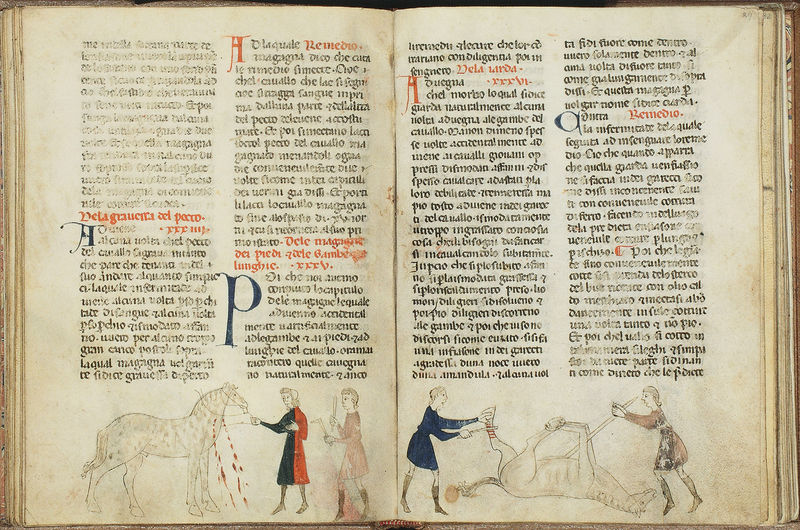
Titel: Sammelhandschrift mit 1. Jordanus Ruffus, Libro dele mariscalcie dei cavalli; 2. Friedrich II., De arte venandi cum avibus; 3. Libro delle cure et delli ucelli che vivono di ratte secondo che ne segno il dotto re danchi; 4. Fragmente der Viten der Heiligen Zeno und Lucia (in Zweitverwendung als Deckblatt, heute abgelöst und zugebunden)
Institution: Berlin, Staatliche Museen, Kupferstichkabinett
Schlagwörter: blau, mann, menschen, männer, rot, alt, bibel, mensch, messer, tod, tot, gewand, gewänder, pferd, pferde, schrift, papier, schuhe, leine, lanze, blut, schlachten, schlachter, buch, initialen, illustration, text, medizin, schuh, trense, buchseite, pergament, seiten, mittelalter, gebunden, buchseiten, beschreibung, führung, latein, aderlass, tiermedizin, spiess, buchmalerei, schlachtung, manuskript, st. martin, del, st. georg, a, p, illustreation, dele, edele